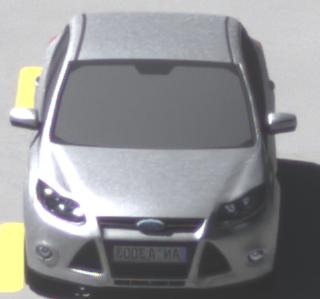
Make: Ford
Model: Focus 1.6 Ti-VCT
Detailed model: Focus (III)
Model produced from: 2011/09
Model produced until: 2014/09
Doors: 5
Color: white
Road condition: dry road
Daytime: morning or afternoon
Contrast: high contrast